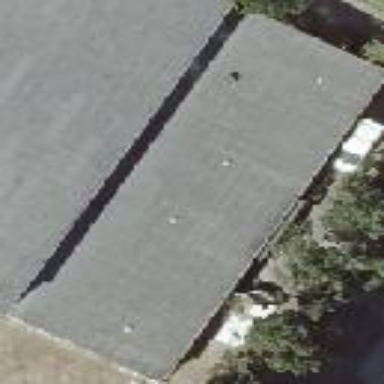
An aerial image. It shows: Building with flat roof.